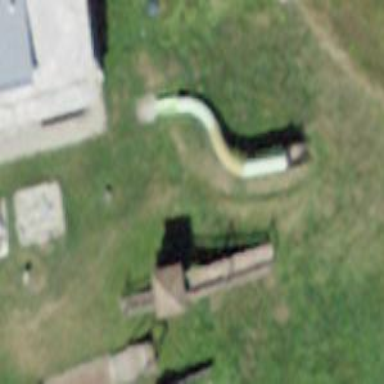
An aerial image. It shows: Playground with slide.